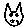
Label: cat